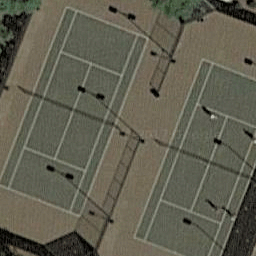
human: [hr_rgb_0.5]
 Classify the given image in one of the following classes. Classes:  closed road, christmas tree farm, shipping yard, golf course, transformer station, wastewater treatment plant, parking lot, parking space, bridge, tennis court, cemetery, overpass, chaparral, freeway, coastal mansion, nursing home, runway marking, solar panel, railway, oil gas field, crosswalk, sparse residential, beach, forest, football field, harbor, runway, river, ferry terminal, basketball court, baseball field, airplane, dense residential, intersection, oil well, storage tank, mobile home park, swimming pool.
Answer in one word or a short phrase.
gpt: tennis court